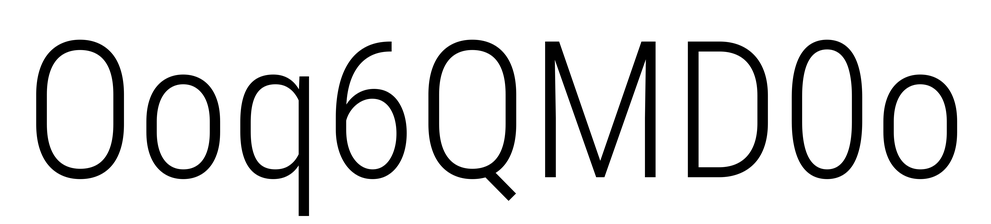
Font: Roboto_Condensed_Light